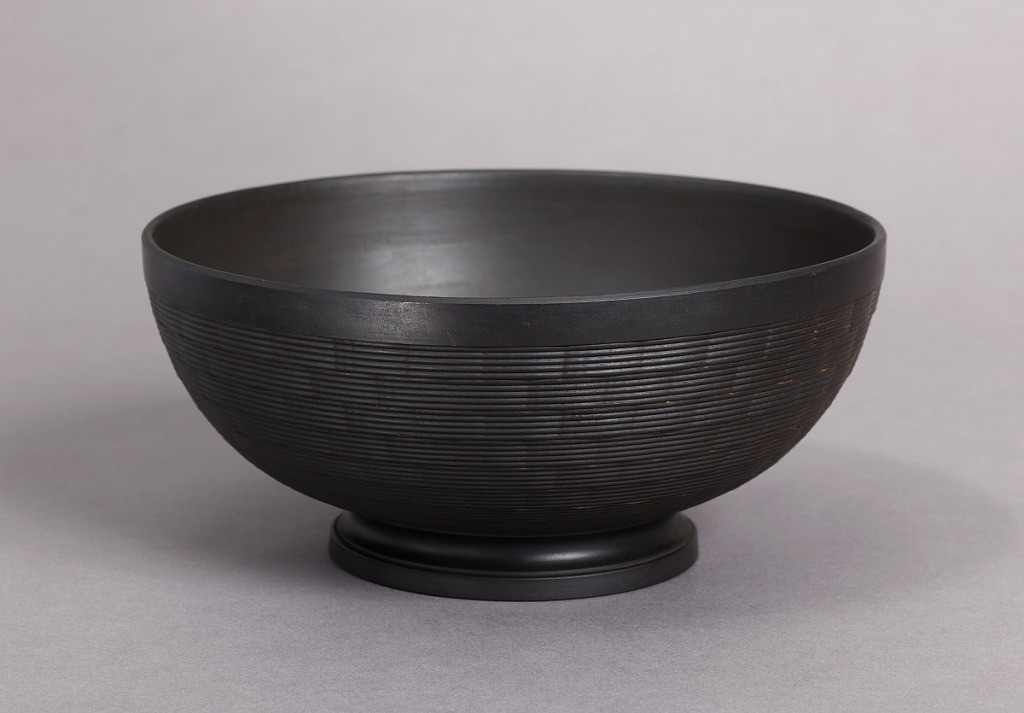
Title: Waste Bowl
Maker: Wedgwood, English, established 1759
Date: late 18th century
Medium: stoneware (Black Basalt)
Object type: bowl
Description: Circular, on raised foot, sides have basket-weave texture, inside smooth.